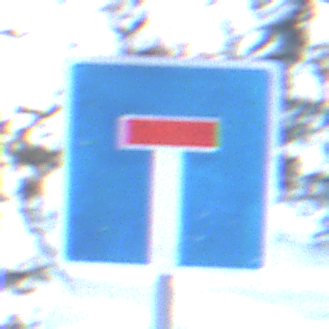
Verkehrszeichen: Sackgasse
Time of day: MorningAfternoon
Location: Outdoor (Nature)
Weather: Clear
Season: Winter
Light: Natural